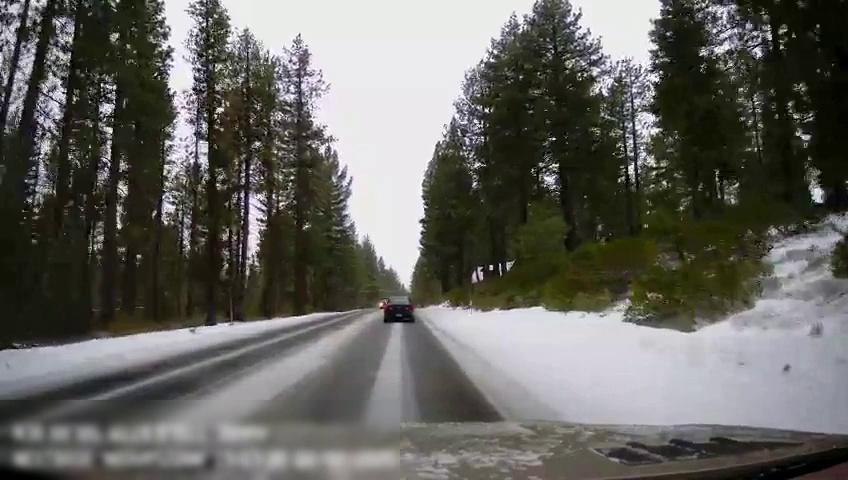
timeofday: Day
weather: Snowy
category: Drivable Space
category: Vehicles | Car
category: Lanes | Current Lane